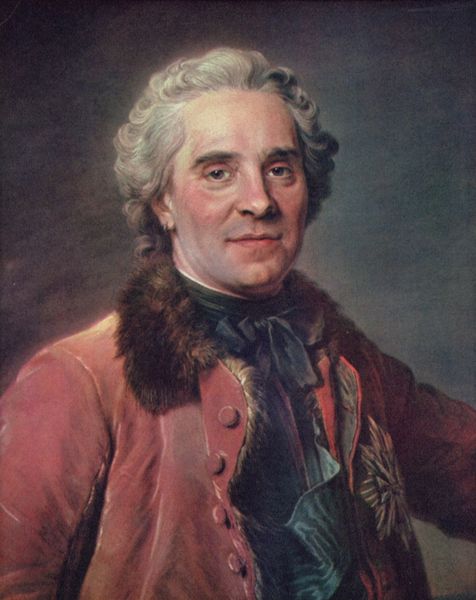
Titel: Porträt des Grafen Moritz von Sachsen, Marschall von Frankreich
Künstler: Maurice Quentin de La Tour
Standort: Dresden
Institution: Gemäldegalerie Alte Meister
Schlagwörter: blau, dunkel, gemälde, mann, schatten, weiß, grün, braun, bunt, frankreich, frisur, grau, haar, hell, hintergrund, licht, mund, nase, ohr, ohrring, pastell, schwarz, stirn, vordergrund, blick, rot, schal, tuch, rock, schleife, anzug, jacke, wand, arm, augen, band, barock, gesicht, inkarnat, kragen, pelz, samt, bildnis, portrait, porträt, auge, haare, mantel, adel, musiker, brustbild, frontal, gainsborough, knopf, locken, puder, rokoko, rosa, fell, perücke, schärpe, adlig, lächeln, wellen, haltung, französisch, könig, nasen, krawatte, halstuch, edel, teint, augenbraue, knöpfe, fliege, oberkörper, lächelnd, kreuz, stern, revolution, stand, pelzjacke, abzeichen, adeliger, orden, älter, wellig, wappen, schein, pelzkragen, leder, jakett, rötlich, gelehrter, besatz, freundlich, röte, fellkragen, gewellt, nattier, ehrung, gepudert, sachsen, graue haare, weisse haare, la tour, monsieur, weisses haar, nacsen, sschleife, onface, buntkragen, schlweife